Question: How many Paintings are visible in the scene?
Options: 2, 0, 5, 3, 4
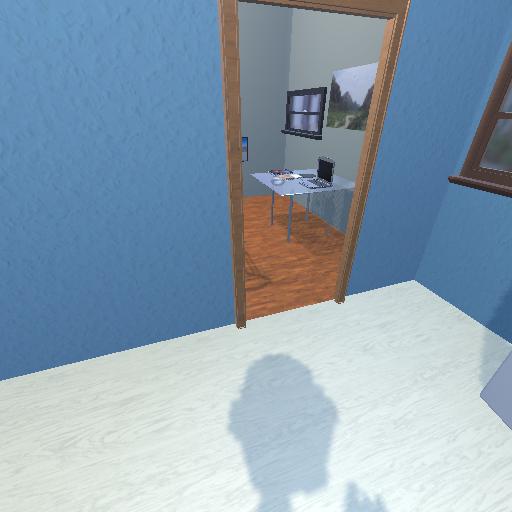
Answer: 2